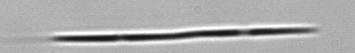
Label: Pseudo-nitzschia